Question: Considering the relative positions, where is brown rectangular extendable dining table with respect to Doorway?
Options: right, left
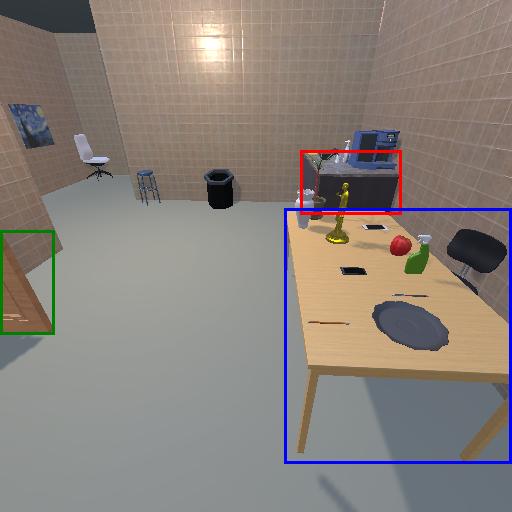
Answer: right